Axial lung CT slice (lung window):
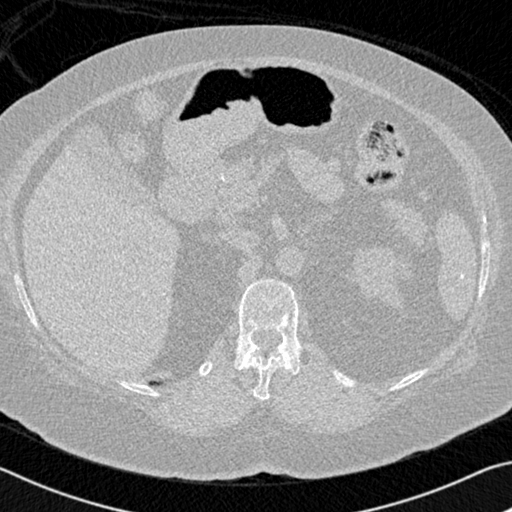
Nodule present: no